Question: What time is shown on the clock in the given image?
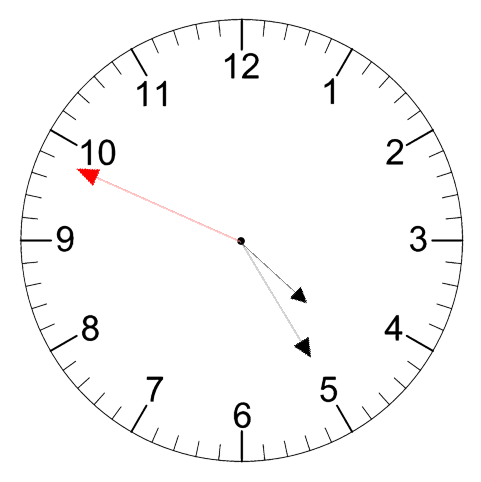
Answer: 04:24:49